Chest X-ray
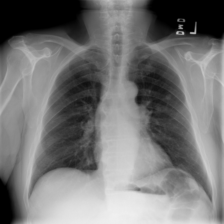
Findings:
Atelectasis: negative
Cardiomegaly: negative
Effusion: negative
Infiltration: negative
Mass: positive
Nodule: negative
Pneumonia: negative
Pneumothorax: negative
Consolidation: negative
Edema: negative
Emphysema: negative
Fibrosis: negative
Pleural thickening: negative
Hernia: negative